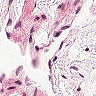
Metastatic tissue present: no